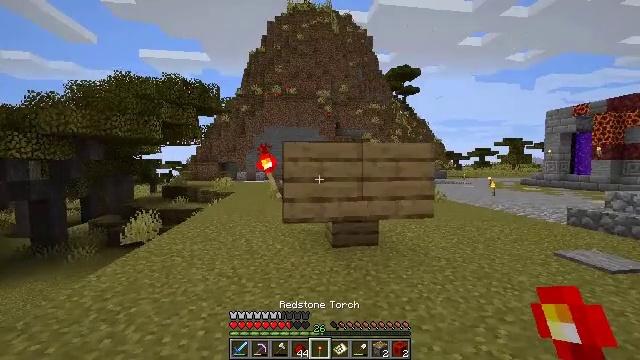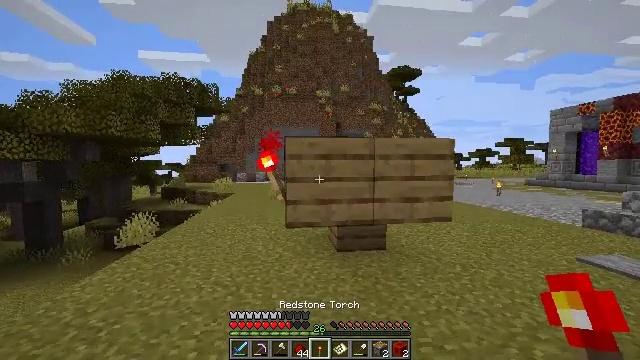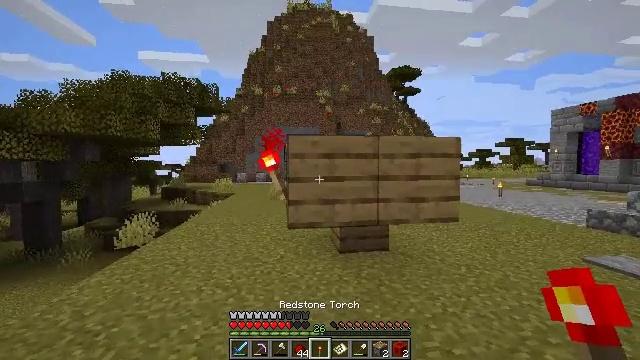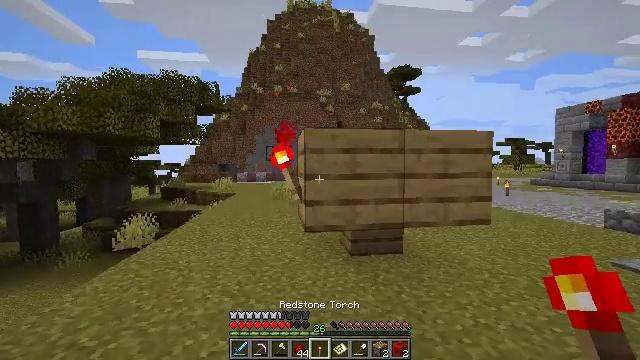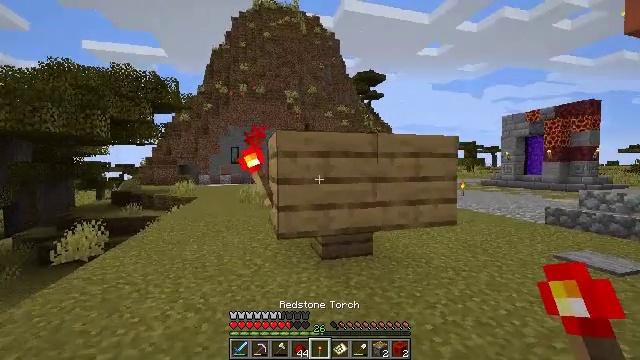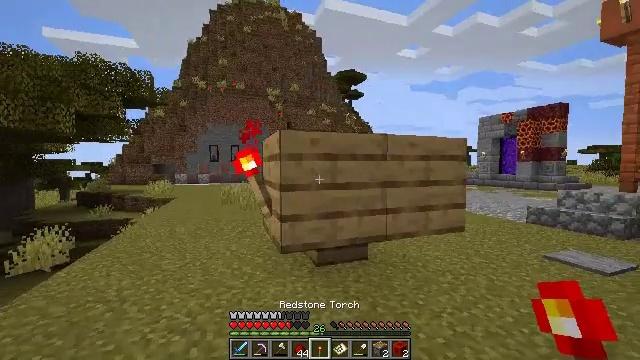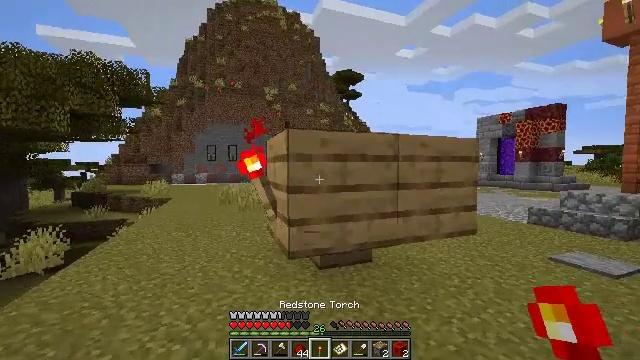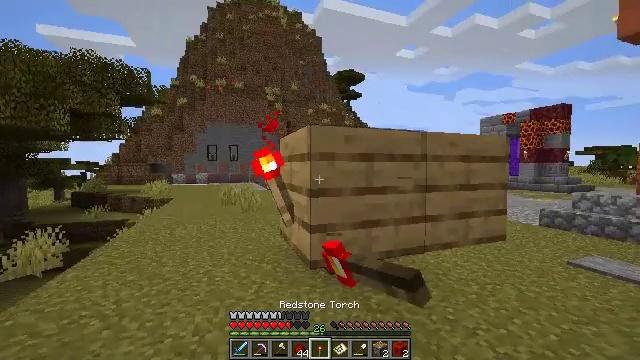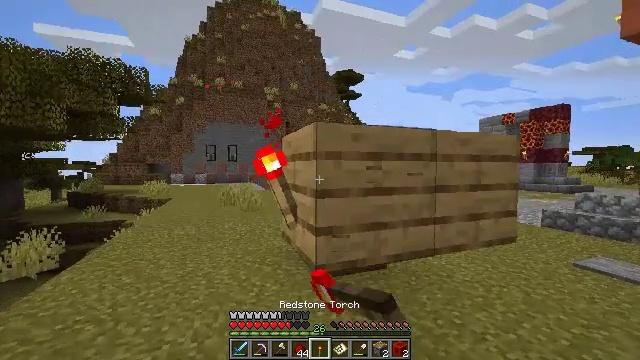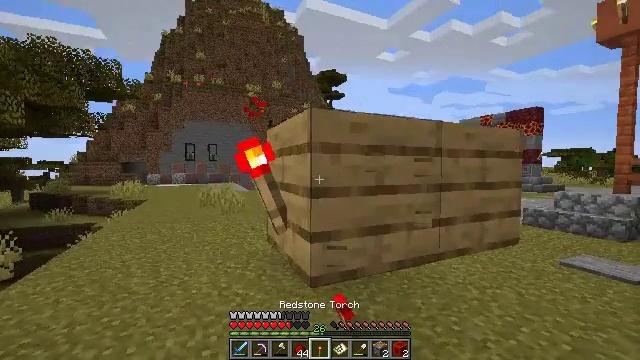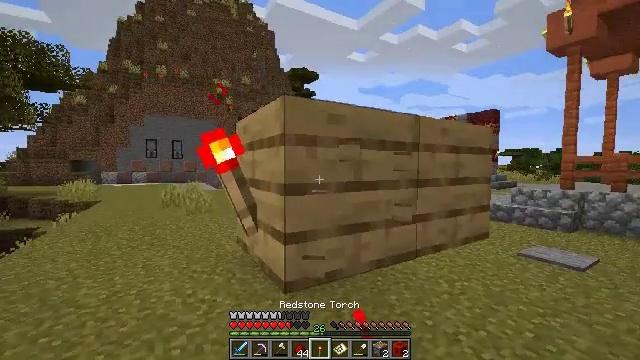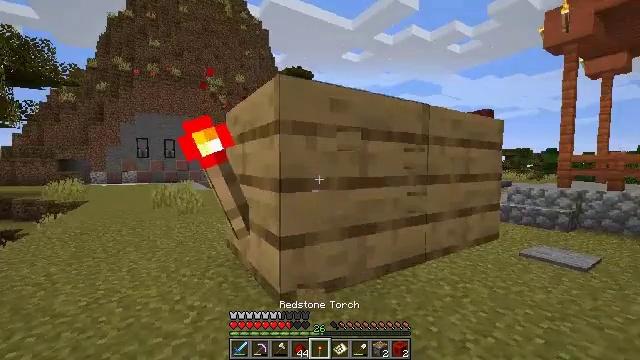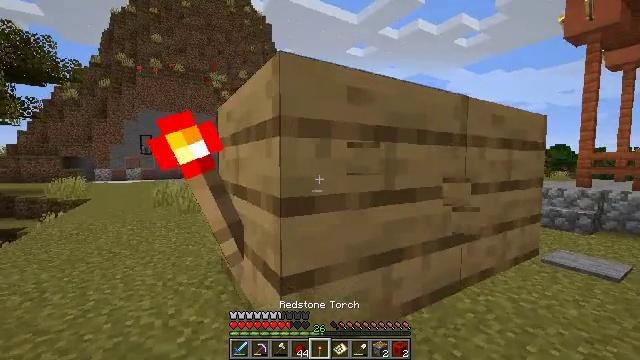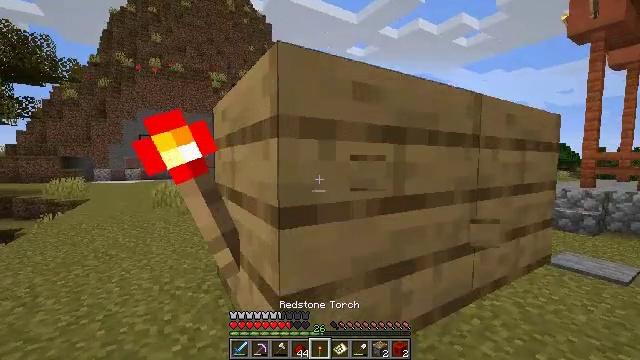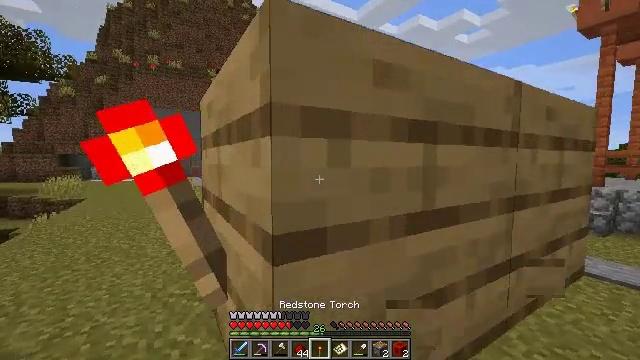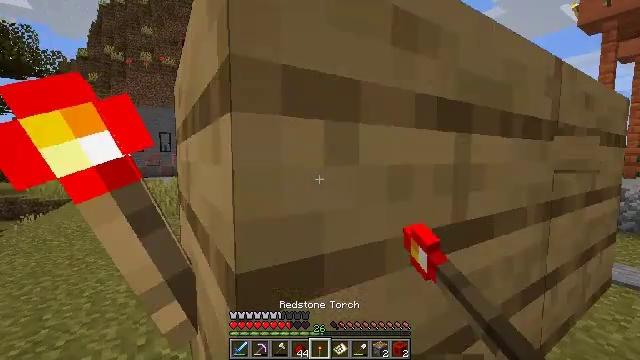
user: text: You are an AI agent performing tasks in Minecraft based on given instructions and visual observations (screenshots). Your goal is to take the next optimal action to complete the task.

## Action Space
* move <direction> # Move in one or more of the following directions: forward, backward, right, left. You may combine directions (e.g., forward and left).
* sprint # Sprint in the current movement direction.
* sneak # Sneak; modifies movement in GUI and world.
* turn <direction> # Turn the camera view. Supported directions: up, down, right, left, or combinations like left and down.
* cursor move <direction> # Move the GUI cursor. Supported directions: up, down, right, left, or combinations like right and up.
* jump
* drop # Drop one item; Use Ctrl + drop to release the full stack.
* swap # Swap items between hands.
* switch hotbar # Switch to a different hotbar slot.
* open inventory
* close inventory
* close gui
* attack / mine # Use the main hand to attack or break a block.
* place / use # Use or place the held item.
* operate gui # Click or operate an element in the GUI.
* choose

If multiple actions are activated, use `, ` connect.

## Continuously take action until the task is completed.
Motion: motion action
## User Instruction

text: Mine the redstone wall torch on the wall.
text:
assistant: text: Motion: move forward and move left
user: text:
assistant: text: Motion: move forward and move left
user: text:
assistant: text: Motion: move forward and move left
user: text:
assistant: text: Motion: move forward and move left, turn right
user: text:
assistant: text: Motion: move forward and move left, turn right
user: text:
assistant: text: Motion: move forward and move left, attack / mine
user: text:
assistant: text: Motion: move forward and move left, attack / mine
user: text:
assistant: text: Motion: move forward, attack / mine
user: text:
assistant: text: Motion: move forward, turn right, attack / mine
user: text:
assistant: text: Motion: move forward, turn right
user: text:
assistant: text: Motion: move forward, turn right
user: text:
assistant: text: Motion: move forward
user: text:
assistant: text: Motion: move forward
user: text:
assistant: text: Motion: move forward, attack / mine
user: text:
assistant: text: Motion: move forward, attack / mine
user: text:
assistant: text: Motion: attack / mine
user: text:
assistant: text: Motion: turn left and down
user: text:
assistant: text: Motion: turn left and down
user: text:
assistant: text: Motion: turn left and down
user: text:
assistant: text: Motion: turn left
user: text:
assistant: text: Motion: move left
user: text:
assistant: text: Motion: move left
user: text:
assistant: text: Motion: move left, turn right
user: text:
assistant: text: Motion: move left, turn right and up
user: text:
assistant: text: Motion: move left, turn right and up
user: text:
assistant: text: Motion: turn right, attack / mine
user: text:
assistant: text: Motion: turn right, attack / mine
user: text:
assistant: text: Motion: turn right, attack / mine
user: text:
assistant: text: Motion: turn right and up, attack / mine
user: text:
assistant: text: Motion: turn right